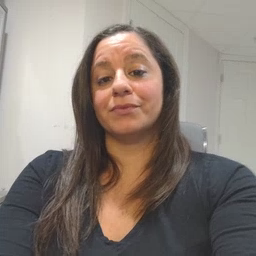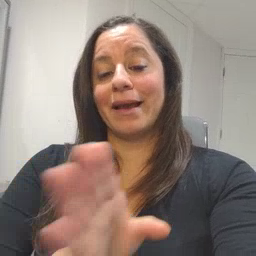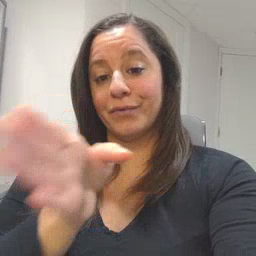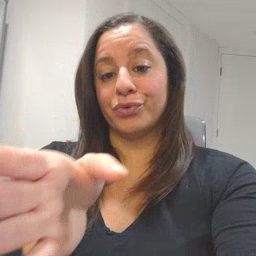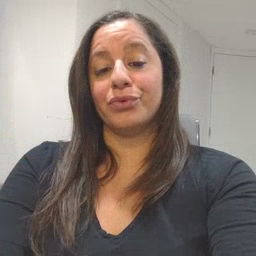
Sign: after